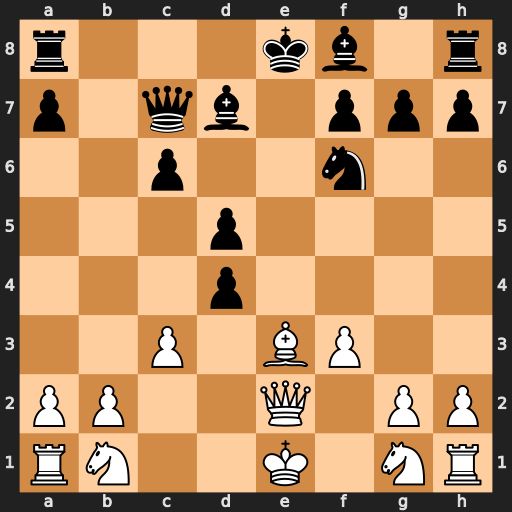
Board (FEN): r3kb1r/p1qb1ppp/2p2n2/3p4/3p4/2P1BP2/PP2Q1PP/RN2K1NR
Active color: w
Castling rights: KQkq
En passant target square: -
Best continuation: Bf4+ Kd8 Bxc7+